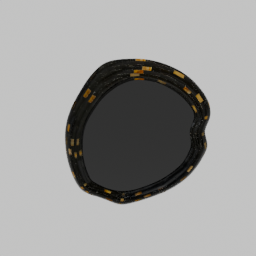
Label: decoration